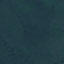
Land use / land cover: Forest